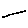
Label: line